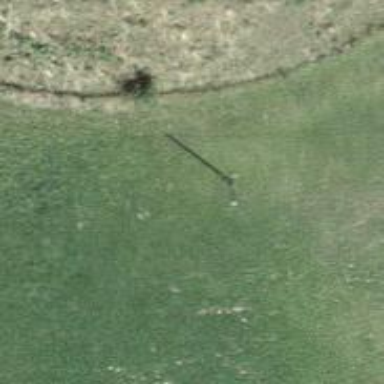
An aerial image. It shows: Utility pole in the area.